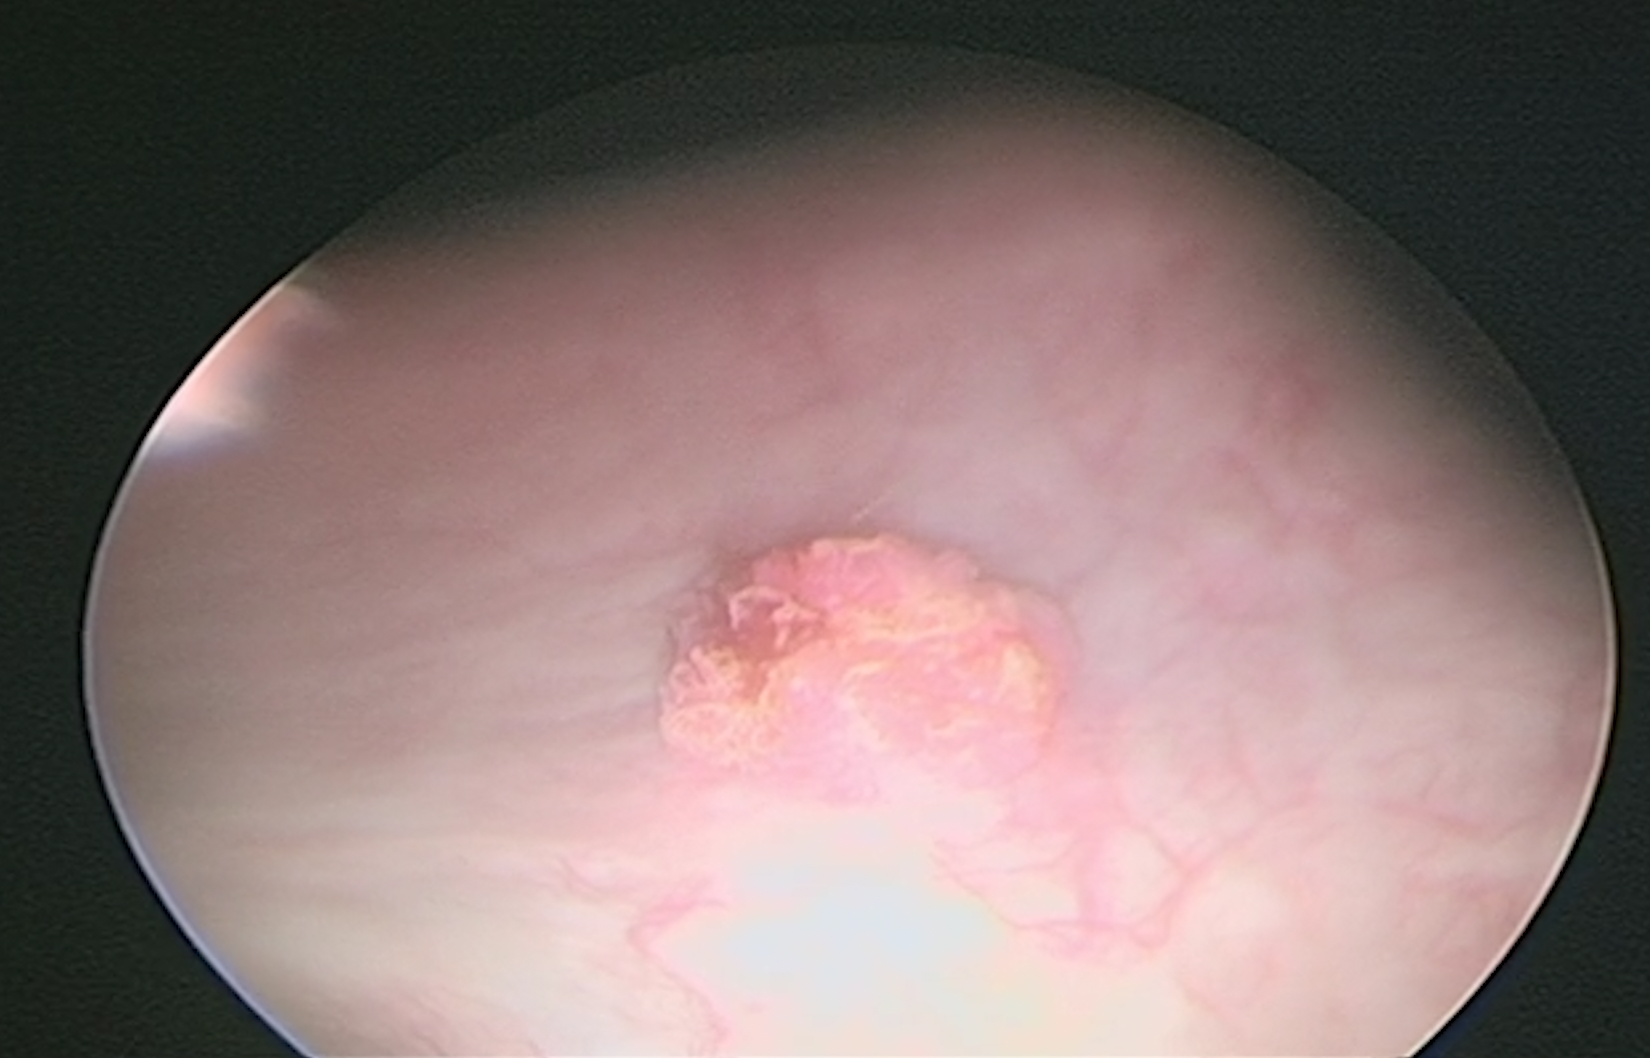
Modality: WLC
Class: Malignant
Subclass: HighGradePapillary
Lesion: L1
Stage: Ta
Morphology: Papillary
Bladder cancer association: Yes